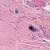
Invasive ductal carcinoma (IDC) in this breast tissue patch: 0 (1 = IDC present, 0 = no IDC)